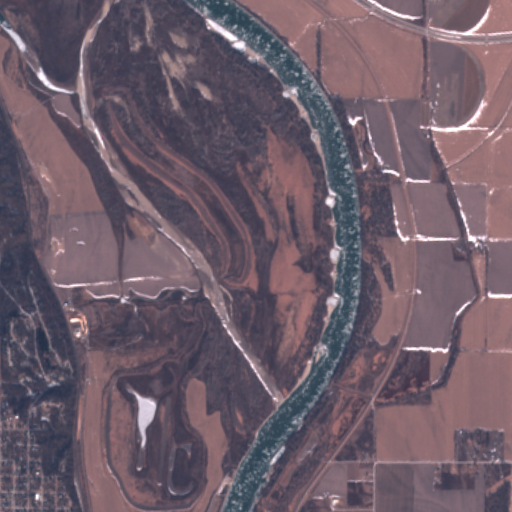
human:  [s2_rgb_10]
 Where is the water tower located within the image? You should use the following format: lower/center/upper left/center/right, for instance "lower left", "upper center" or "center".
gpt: The water tower is located in the lower left of the image.
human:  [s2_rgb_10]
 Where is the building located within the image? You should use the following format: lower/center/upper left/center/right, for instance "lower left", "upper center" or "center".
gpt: The building is located in the lower left of the image.
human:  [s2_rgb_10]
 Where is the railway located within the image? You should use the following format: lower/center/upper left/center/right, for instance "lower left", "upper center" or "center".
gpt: The railway is located in the left of the image.
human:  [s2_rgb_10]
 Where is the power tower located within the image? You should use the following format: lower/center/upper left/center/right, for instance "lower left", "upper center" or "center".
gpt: There is no power tower in the image.